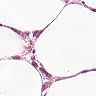
Metastatic tissue present: yes